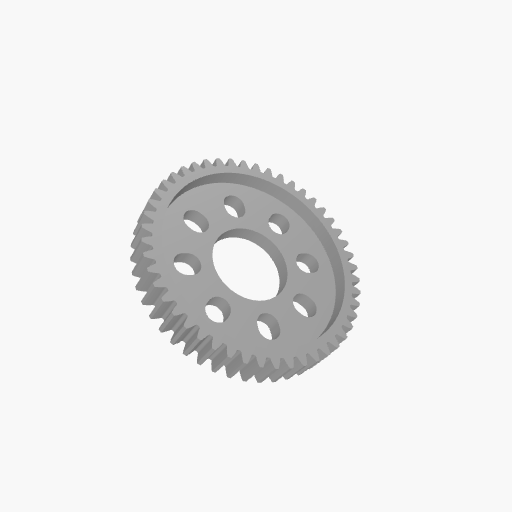
Part: HubMountAluminumGear48T